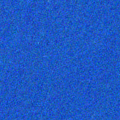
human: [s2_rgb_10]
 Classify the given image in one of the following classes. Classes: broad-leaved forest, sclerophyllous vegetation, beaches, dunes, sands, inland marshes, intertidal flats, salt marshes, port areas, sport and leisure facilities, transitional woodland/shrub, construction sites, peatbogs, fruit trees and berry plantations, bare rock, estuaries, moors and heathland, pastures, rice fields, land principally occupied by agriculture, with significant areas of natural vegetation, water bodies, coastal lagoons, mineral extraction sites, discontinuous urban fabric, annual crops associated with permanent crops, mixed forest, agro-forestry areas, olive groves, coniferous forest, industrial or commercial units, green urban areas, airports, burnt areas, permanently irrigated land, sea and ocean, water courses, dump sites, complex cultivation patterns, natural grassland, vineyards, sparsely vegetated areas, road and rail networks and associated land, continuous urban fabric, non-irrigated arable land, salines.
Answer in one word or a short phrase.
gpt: sea and ocean